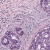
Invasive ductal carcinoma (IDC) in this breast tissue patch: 0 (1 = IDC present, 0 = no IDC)